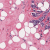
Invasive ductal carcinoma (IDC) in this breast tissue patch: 1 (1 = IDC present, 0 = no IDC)